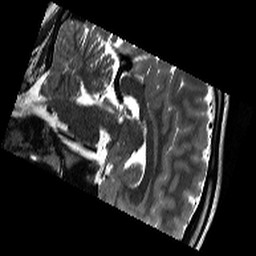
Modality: T2w
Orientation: sagittal
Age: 23
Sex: female
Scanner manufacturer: siemens
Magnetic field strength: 3 T
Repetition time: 11.39 s
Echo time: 0.09 s